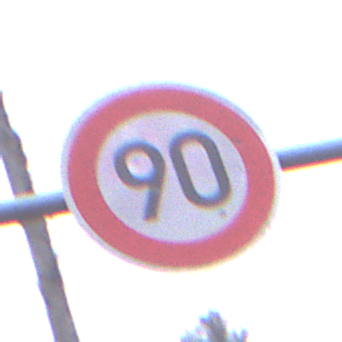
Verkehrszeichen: Geschwindigkeit90
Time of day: Midday
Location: Outdoor (Nature)
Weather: Overcast
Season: Autumn
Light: Natural